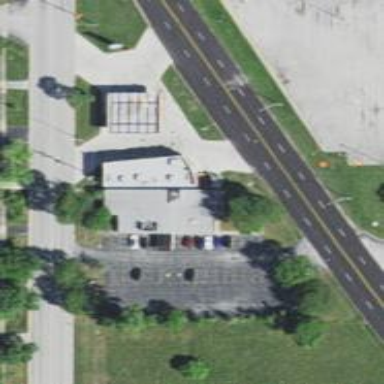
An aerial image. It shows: Convenience shop.